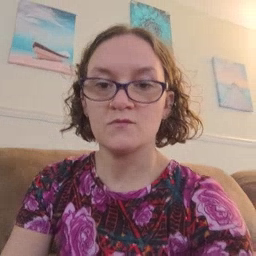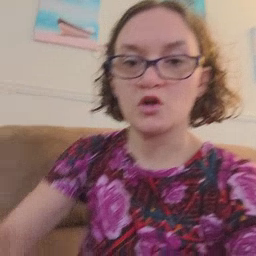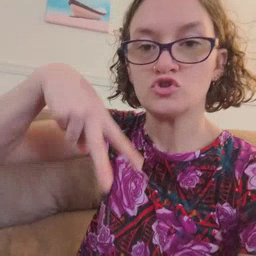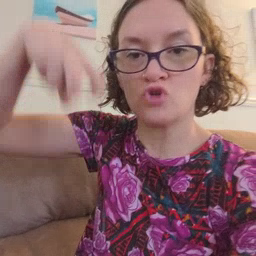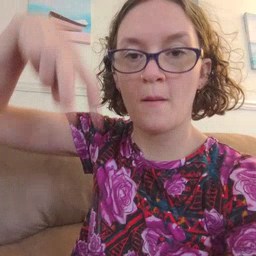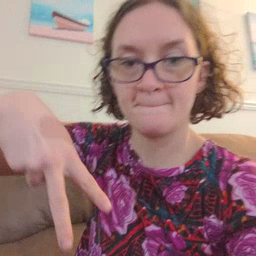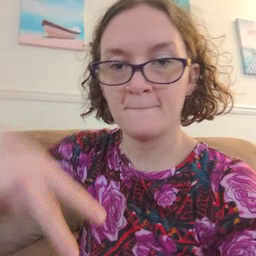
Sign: jump